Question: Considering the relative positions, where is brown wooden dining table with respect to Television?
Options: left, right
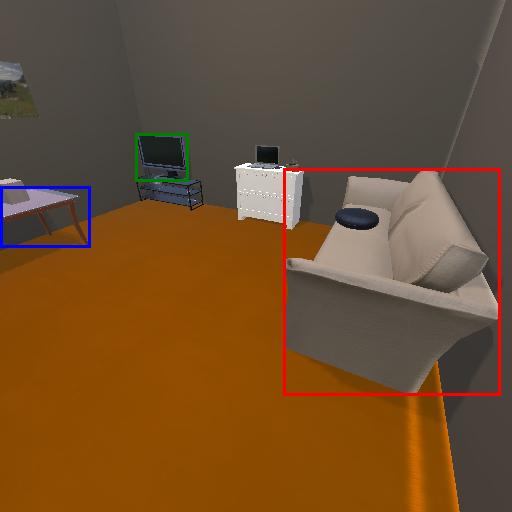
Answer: left